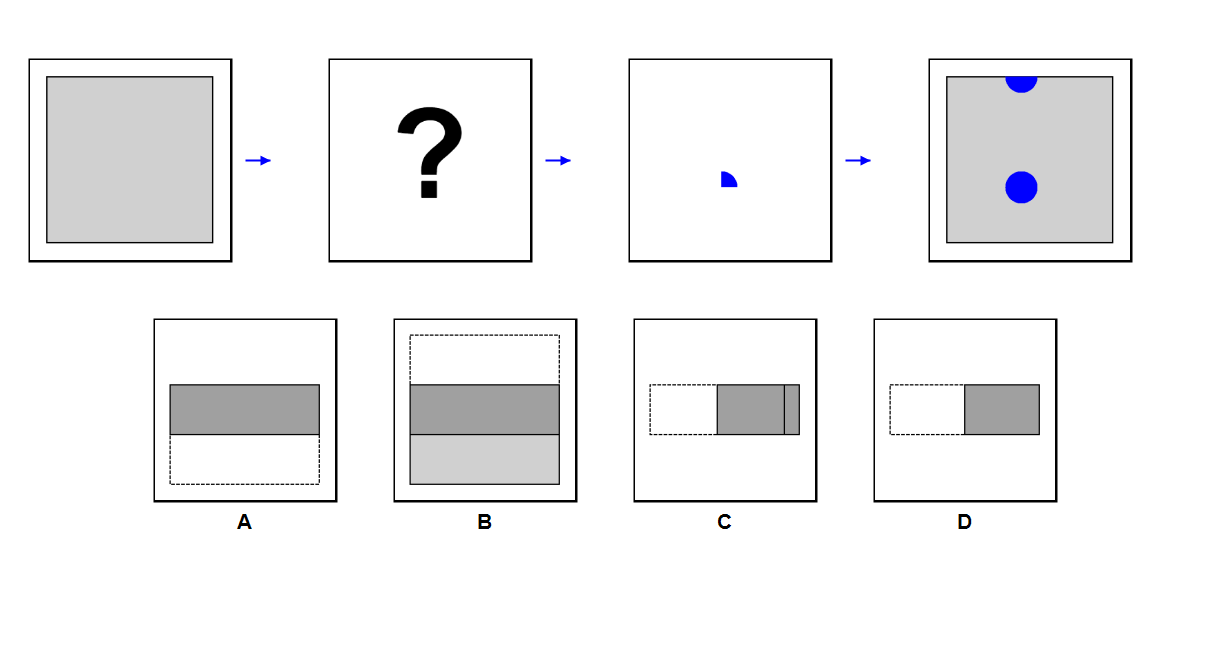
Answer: D